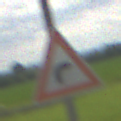
Verkehrszeichen: KurveRechts
Umgebung: Outdoor, RoadRail
Tageszeit: Midday
Wetter: PartlyCloudy
Licht: Natural
Jahreszeit: NotSpecified
Kontrast: HighContrast